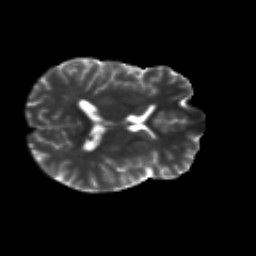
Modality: T2w
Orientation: axial
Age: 34
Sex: male
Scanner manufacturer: siemens
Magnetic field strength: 3 T
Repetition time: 8.8 s
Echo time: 0.085 s